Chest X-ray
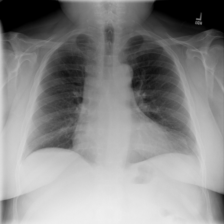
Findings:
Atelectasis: negative
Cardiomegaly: negative
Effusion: negative
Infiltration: positive
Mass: negative
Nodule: negative
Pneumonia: negative
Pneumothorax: negative
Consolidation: negative
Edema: negative
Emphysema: negative
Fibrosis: negative
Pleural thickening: negative
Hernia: negative